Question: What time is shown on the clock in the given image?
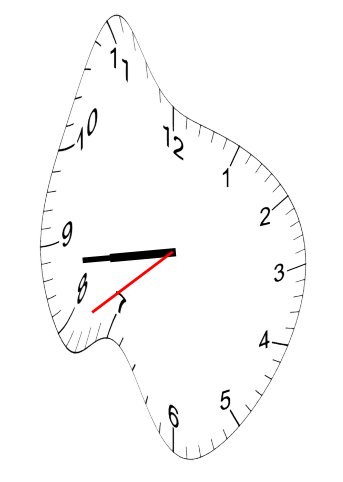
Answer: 08:43:39